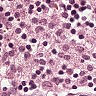
Metastatic tissue present: no